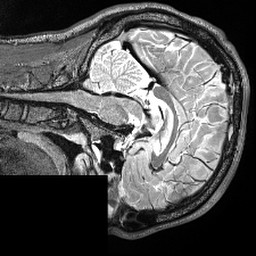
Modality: T2w
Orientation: sagittal
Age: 27
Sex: male